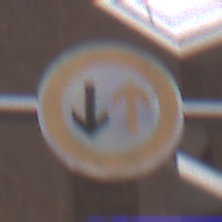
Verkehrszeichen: VorrangDesGegenverkehrs
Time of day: MorningAfternoon
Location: Outdoor (Urban)
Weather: Overcast
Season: NotSpecified
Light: Natural